Interaction volume radius: 5 \u00c5
Interaction volume height: 15 \u00c5
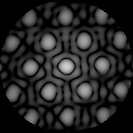
Disorder parameter: 0.194